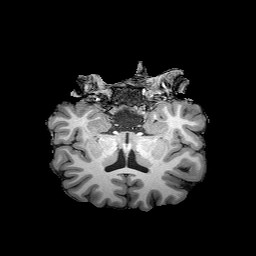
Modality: T1w
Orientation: sagittal
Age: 24
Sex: male
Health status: healthy